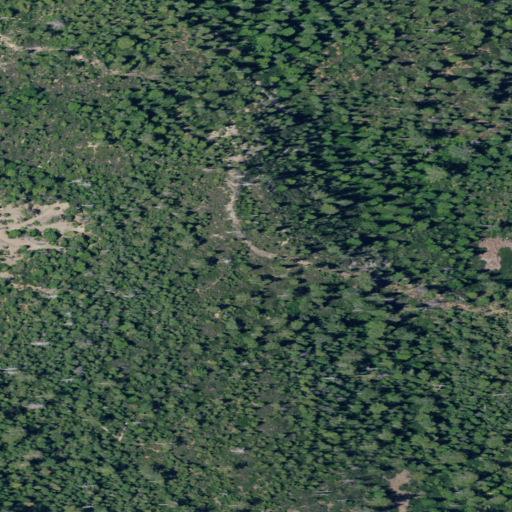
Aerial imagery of mountain in California named Lookout Point containing evergreen forest and shrub